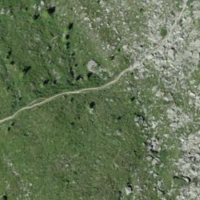
EUNIS habitat code: 41
Species observed at this site:
Empetrum nigrum
Vaccinium uliginosum